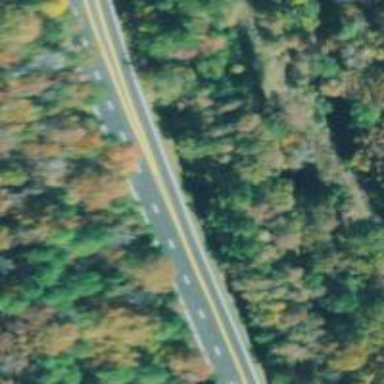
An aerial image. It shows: Asphalt road classified as primary highway.